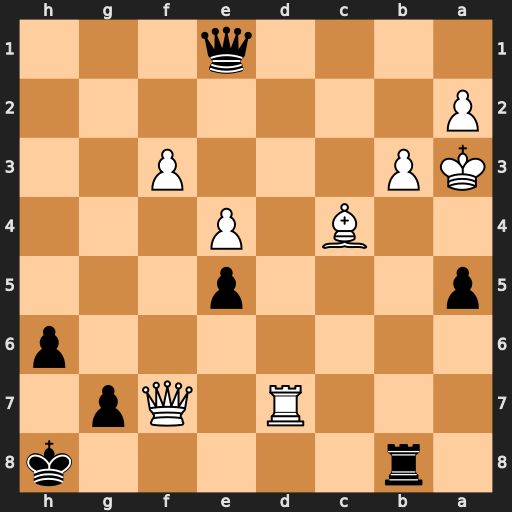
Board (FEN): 1r5k/3R1Qp1/7p/p3p3/2B1P3/KP3P2/P7/4q3
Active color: b
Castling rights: -
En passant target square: -
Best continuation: Qc1+ Ka4 Rb4+ Kxa5 Qa3#